You are looking at the envelope spectrum of a bearing's vibration signal. The marked vertical lines are the theoretical fault frequencies for the outer race, inner race, rolling elements, and cage. Based on the visible evidence, which condition applies: normal, inner_race, outer_race, ball?
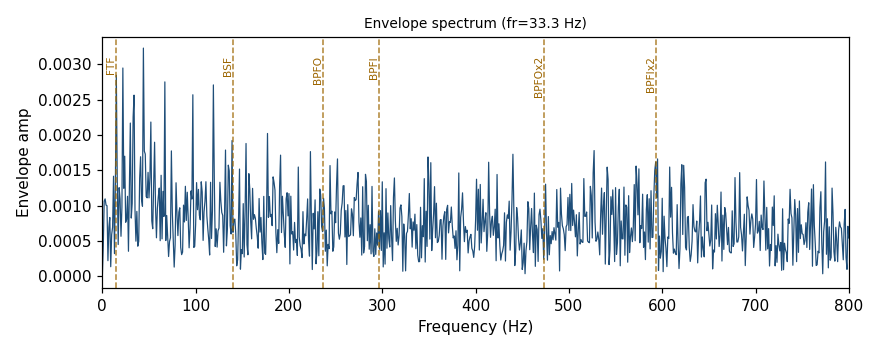
Answer: normal